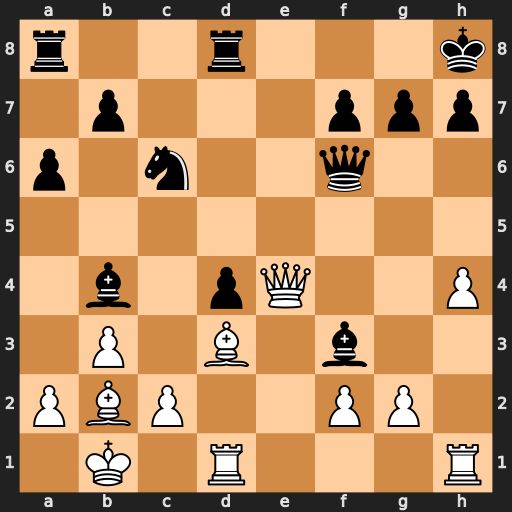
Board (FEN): r2r3k/1p3ppp/p1n2q2/8/1b1pQ2P/1P1B1b2/PBP2PP1/1K1R3R
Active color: w
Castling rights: -
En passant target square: -
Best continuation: Qxh7#